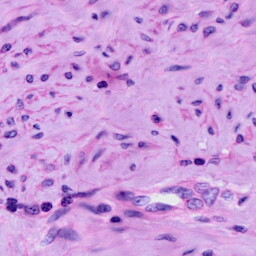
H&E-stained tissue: Cervix